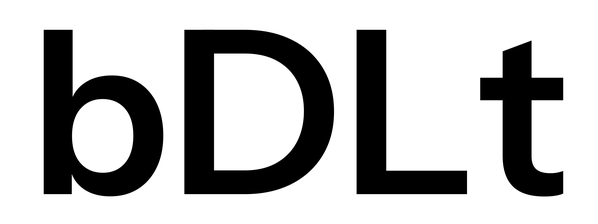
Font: InstrumentSans_SemiBold